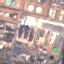
Land use / land cover class: Industrial